Question: This question is about :
Assuming that amplitude and frequency trajectories for a sine wave are defined by corresponding or read from , the following few lines of -code show a common sine-wave oscillator paradigm for synthesizing of mono audio samples in , using :
'''
// ... (pre-computing initial amplitude and phase values)...
for (UInt32 frame = 0; frame < inNumberFrames; frame++)
{
buffer[frame] = sinf(phasef) * ampf[frame];
phasef += osc->previousPartialPhaseIncrementf + df*frame;
if (phasef > TWO_PI) phasef -= TWO_PI;
}
// ... (storing current amplitude and phase values)...
'''
While musically satisfying in general (although it can be performance optimized using pre-computed sine wavetables and pointer arithmetics), there are occasions when linear interpolation artifacts can be heard. I'd like to know is there a free example of cubic or bicubic interpolation of amplitude and phase oscillator instantaneous values? Concerning that the render thread has real-time priority (at least in ), it is important to keep it lightweight, also to avoid running into too many lower-priority threading issues if interpolating outside the render thread. I'd be thankful to anyone pointing me at a working example of a (bi)cubic interpolation sine-wave oscillator algorithm in , no matter how simple (or complex) it is.
Thanks in advance.
Perhaps this illustration can clarify what was meant by values to be interpolated. Purple dots represent a frequency envelope breakpoint curve (connected by linear interpolation). Cyan dots represent a possibility of superimposed polynomial interpolations. First and last segments are off-scale:

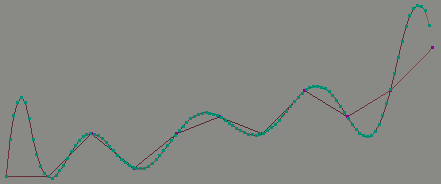
Answer: Have a look at musicdsp.org where there is a post on <URL>
'''
float Oscillator::UpdateWithCubicInterpolation( float frequency )
'''